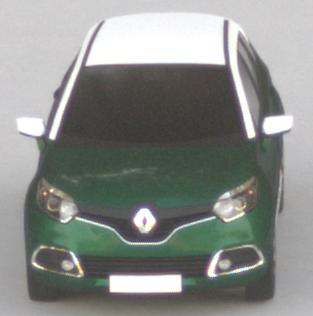
Make: Renault
Model: Captur ENERGY TCe 90
Detailed model: Captur (I)
Model produced from: 2013/06
Model produced until: 2015/05
Doors: 5
Color: green
Road condition: dry road
Daytime: morning or afternoon
Contrast: medium contrast